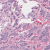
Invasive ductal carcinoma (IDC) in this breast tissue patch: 1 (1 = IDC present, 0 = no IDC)